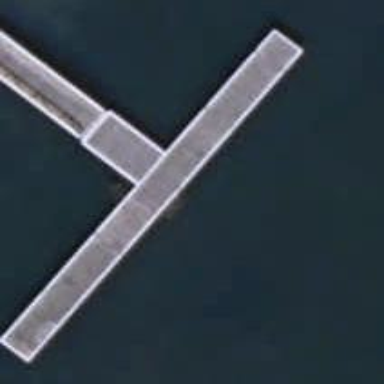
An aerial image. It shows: Man-made pier.